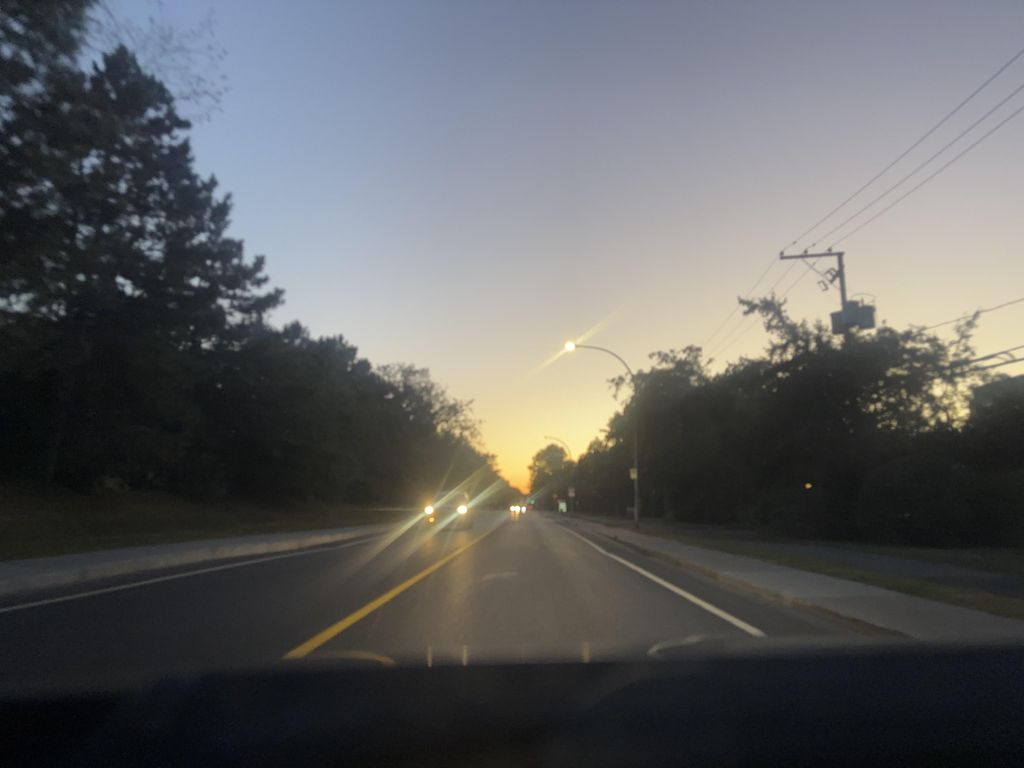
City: montreal